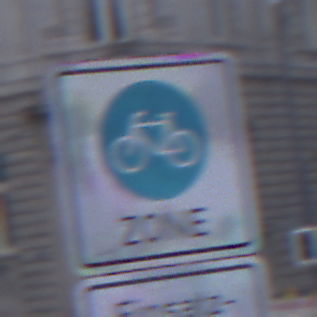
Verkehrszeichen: BeginnFahrradzone
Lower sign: BesondereFahrzeugeUndTransportgueter3
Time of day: SunriseSunset
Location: Outdoor (Urban)
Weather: PartlyCloudy
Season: NotSpecified
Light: Natural